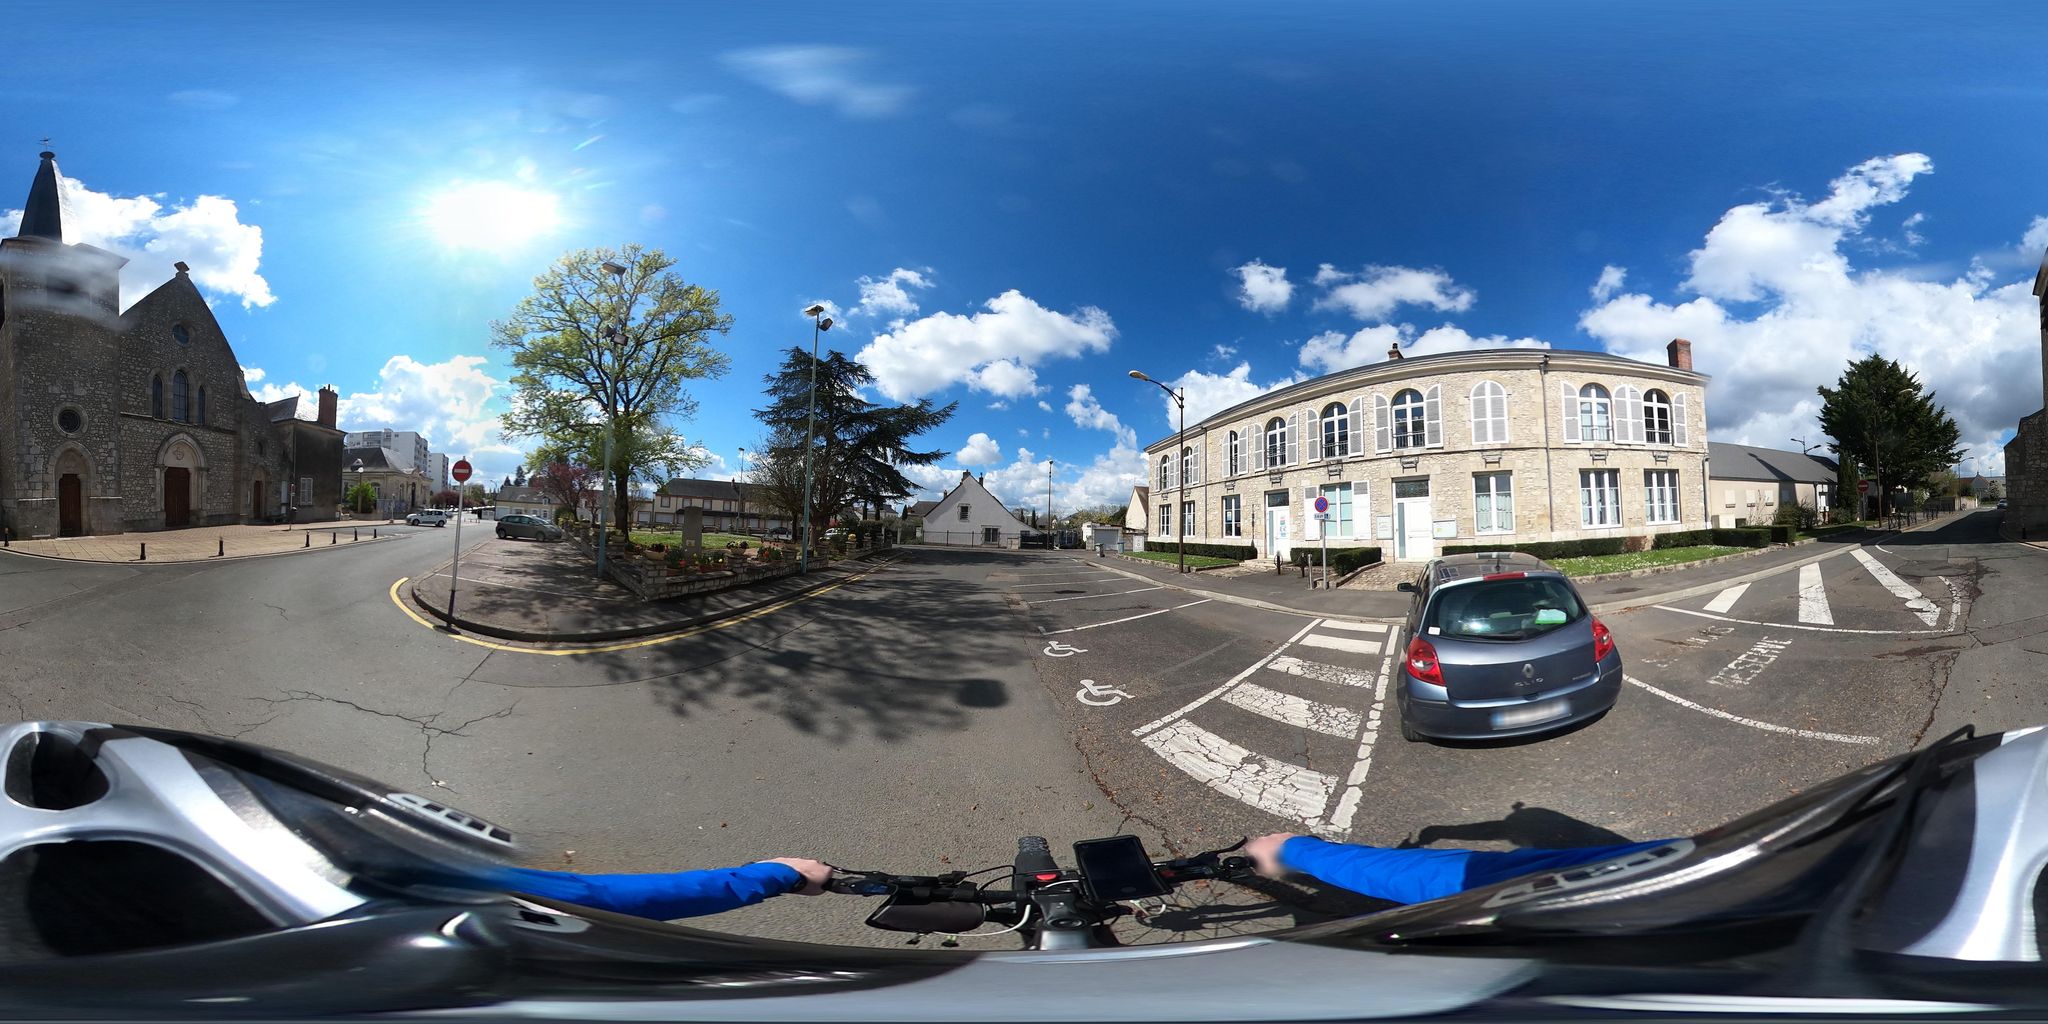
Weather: clear
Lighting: day
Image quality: good
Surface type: cycling surface
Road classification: residential
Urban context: urban centre
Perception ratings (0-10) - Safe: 4.37, Lively: 9.69, Beautiful: 8.13, Boring: 4.64, Depressing: 1.74, Wealthy: 6.28